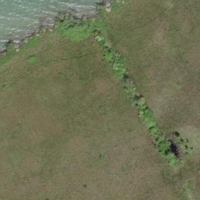
EUNIS habitat code: 16
Species observed at this site:
Podiceps cristatus
Actitis hypoleucos
Dryobates minor
Cygnus olor
Mareca strepera
Anas platyrhynchos
Anser anser
Aythya fuligula
Aegithalos caudatus